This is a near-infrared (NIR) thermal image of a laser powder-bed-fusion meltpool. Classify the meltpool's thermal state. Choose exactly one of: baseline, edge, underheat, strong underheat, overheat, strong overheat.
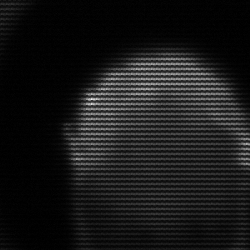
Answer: edge